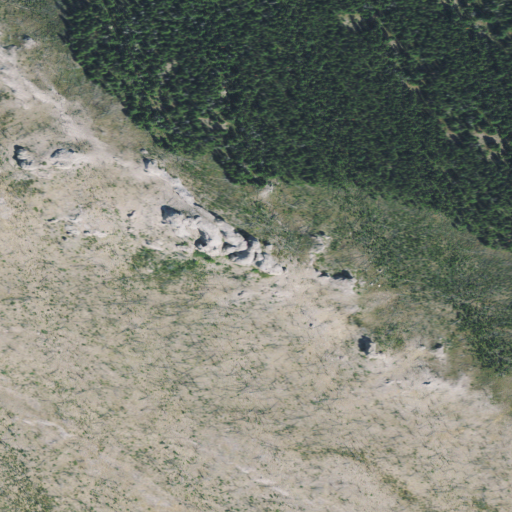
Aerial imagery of ridge(s) in Montana named Dry Ridge containing shrub and evergreen forest